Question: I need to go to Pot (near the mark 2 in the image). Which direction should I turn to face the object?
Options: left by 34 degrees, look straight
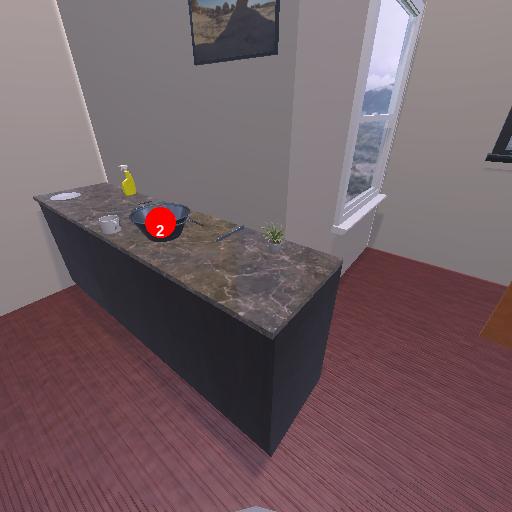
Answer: left by 34 degrees